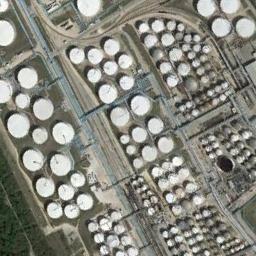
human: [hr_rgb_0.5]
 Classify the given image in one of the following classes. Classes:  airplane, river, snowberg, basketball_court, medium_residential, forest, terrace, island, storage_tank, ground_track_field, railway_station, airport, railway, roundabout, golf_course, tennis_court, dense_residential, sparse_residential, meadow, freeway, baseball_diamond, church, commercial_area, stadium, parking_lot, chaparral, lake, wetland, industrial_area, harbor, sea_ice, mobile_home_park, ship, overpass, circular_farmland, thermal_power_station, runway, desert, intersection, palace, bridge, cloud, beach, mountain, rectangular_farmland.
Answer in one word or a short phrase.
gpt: storage_tank